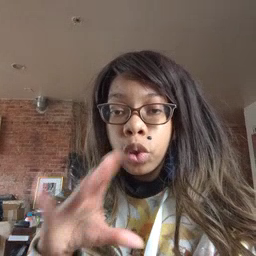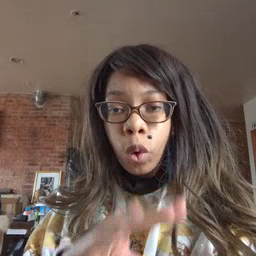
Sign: story